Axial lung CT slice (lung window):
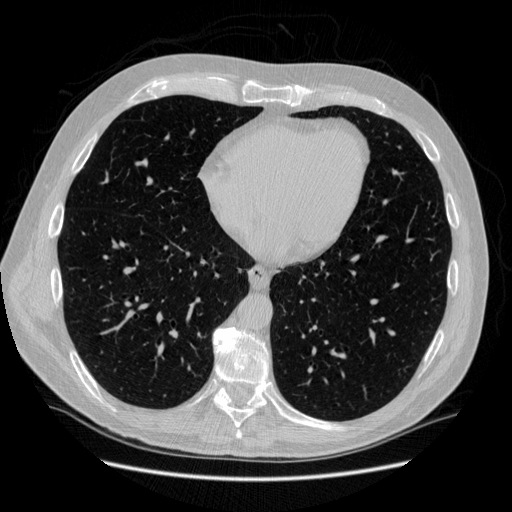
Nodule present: no